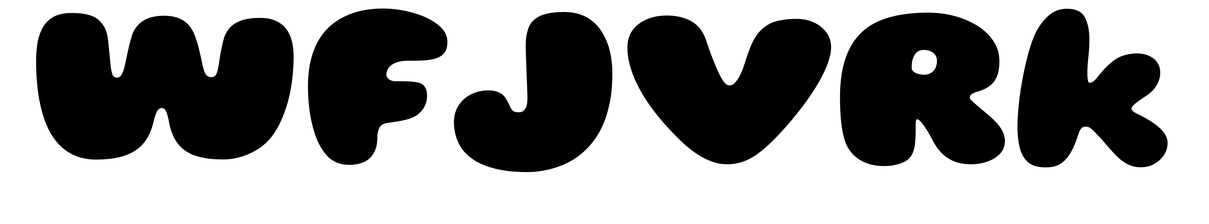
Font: Gluten_Black